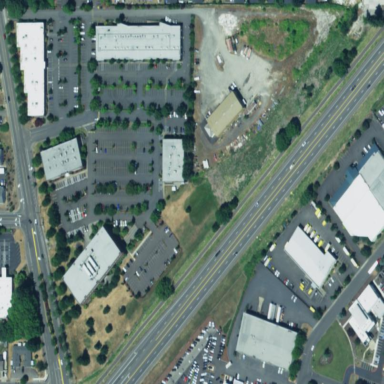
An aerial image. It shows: Commercial area.